Question: I've found some code which gives me a 'UIImage' out of a PDF-File. It works, but I have two questions:
- - 'UIImageView''UIScrollView'-
P.S. I know that 'UIWebView' can display PDF-Pages with some functionalities but I need it as a 'UIImage' or at least in a 'UIView'.
'Bad quality Image:'

'Code:'
'''
-(UIImage *)image {
UIGraphicsBeginImageContext(CGSizeMake(280, 320));
CGContextRef context = UIGraphicsGetCurrentContext();
CFURLRef pdfURL = CFBundleCopyResourceURL(CFBundleGetMainBundle(), CFSTR("ls.pdf"), NULL, NULL);
CGPDFDocumentRef pdf = CGPDFDocumentCreateWithURL((CFURLRef)pdfURL);
CGContextTranslateCTM(context, 0.0, 320);
CGContextScaleCTM(context, 1.0, -1.0);
CGPDFPageRef page = CGPDFDocumentGetPage(pdf, 4);
CGContextSaveGState(context);
CGAffineTransform pdfTransform = CGPDFPageGetDrawingTransform(page, kCGPDFCropBox, CGRectMake(0, 0, 280, 320), 0, true);
CGContextConcatCTM(context, pdfTransform);
CGContextDrawPDFPage(context, page);
CGContextRestoreGState(context);
UIImage *resultingImage = UIGraphicsGetImageFromCurrentImageContext();
UIGraphicsEndImageContext();
return resultingImage;
}
'''
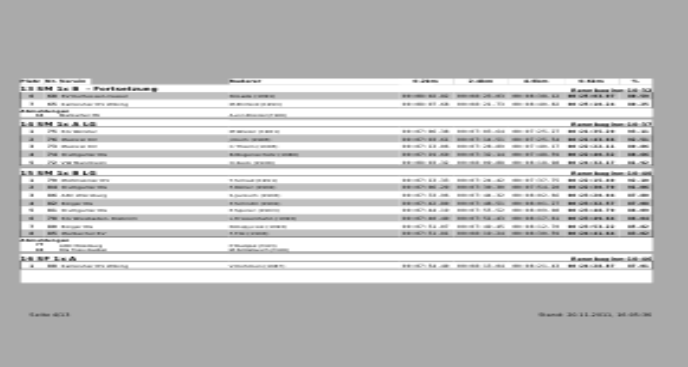
Answer: What are you doing with the 'CGContextTranslateCTM(context, 0.0, 320);' call?
You should extract the proper metrics form the pdf, with code like this:
'''
cropBox = CGPDFPageGetBoxRect(page, kCGPDFCropBox);
rotate = CGPDFPageGetRotationAngle(page);
'''
Also, as you see, the pdf might has rotation info, so you need to use the 'CGContextTranslateCTM/CGContextRotateCTM/CGContextScaleCTM' depending on the angle.
You also might wanna clip any content that is outside of the 'CropBox' area, as pdf has various 'viewPorts' that you usually don't wanna display (e.g. for printers so that seamless printing is possible) -> use 'CGContextClip'.
Next, you're forgetting that the pdf reference defines a white background color. There are a lot of documents out there that don't define any background color at all - you'll get weird results if you don't draw a white background on your own --> 'CGContextSetRGBFillColor' & 'CGContextFillRect'.